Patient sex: F
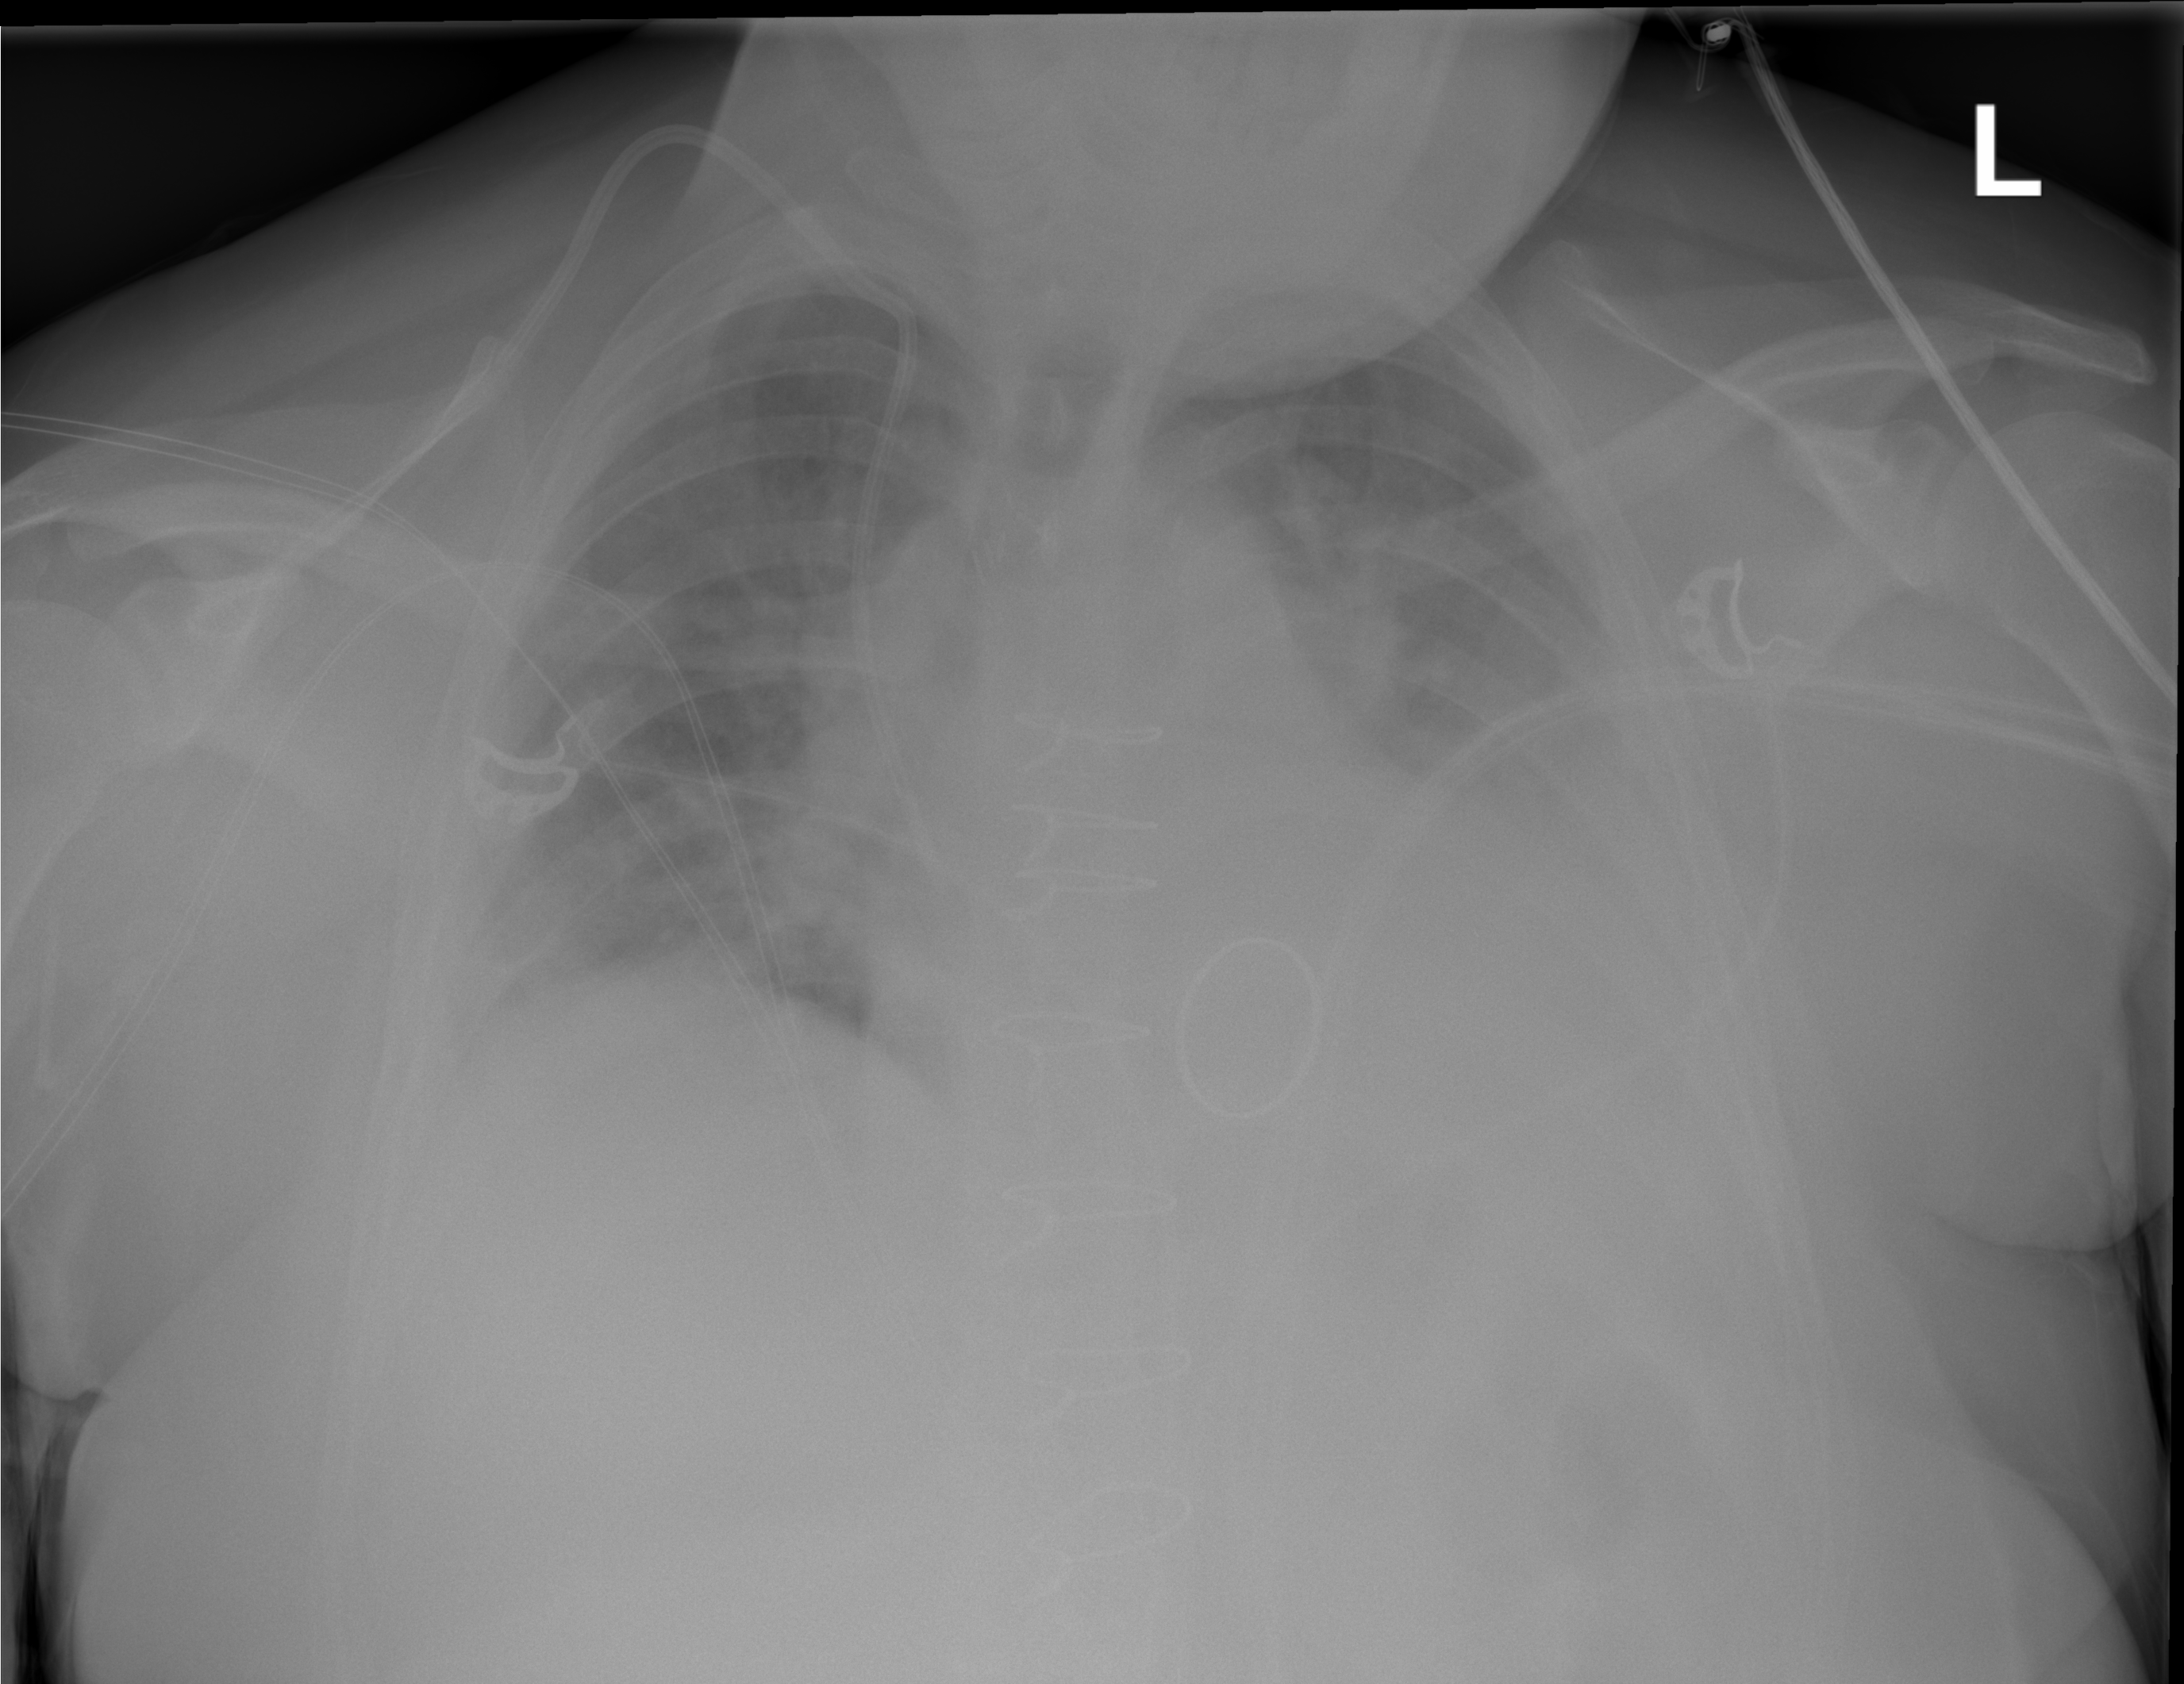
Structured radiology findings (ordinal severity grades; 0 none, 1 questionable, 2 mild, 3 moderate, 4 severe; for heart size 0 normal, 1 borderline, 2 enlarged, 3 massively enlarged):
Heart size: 0
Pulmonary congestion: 1
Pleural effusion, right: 2
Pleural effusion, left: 3
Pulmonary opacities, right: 0
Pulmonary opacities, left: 0
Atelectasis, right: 0
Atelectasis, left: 2